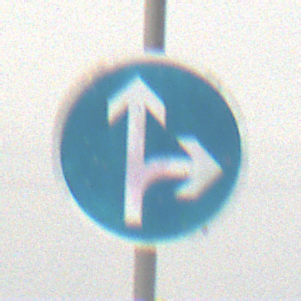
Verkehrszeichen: VorgeschriebeneFahrtrichtungGeradeausOderRechts
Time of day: MorningAfternoon
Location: Outdoor (Nature)
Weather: Overcast
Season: Winter
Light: Natural